设 \(O\) 为坐标原点，双曲线 \(\Gamma: \dfrac{x^2}{a^2} - \dfrac{y^2}{1 - a^2} = 1\ (0 < a < 1)\) 的左、右焦点分别为 \(F_1\)、\(F_2\)，若在 \(\Gamma\) 的右支上存在点 \(P\)，使得 \(\triangle F_1PF_2\) 和 \(\triangle OPF_2\) 均为等腰三角形，则 \(a = \underline{\quad\quad\quad}\)。
【解答】
【答案】\(\boldsymbol{\dfrac{1}{2}}\) 或 \(\boldsymbol{\dfrac{2 - \sqrt{2}}{2}}\) 或 \(\boldsymbol{\dfrac{\sqrt{6} - 2}{2}}\)

【详解】设双曲线方程为 \(\dfrac{x^2}{a^2} - \dfrac{y^2}{1 - a^2} = 1\)，焦点为 \(F_1(-1,0)\)、\(F_2(1,0)\)，
\(F_1F_2 = 2\)，\(OF_1 = OF_2 = 1\)，且因为 \(P\) 在右支上，所以 \(PF_2 < PF_1\)，设点 \(P(x,y)\ (x > 0)\)，

因为 \(\triangle F_1PF_2\) 为等腰三角形，即 \(PF_1 = F_1F_2\) 或 \(PF_2 = F_1F_2\)，

因为 \(\triangle OPF_2\) 为等腰三角形，即 \(OP = PF_2\) 或 \(OP = OF_2\) 或 \(PF_2 = OF_2\)，
如图所示，

先对如下情况一一讨论。

若 \(PF_1 = F_1F_2 = 2\)，\(PF_2 = OF_2 = 1\)，\(2 - 1 = 2a\)，解得 \(a = \dfrac{1}{2}\)；

若 \(PF_1 = F_1F_2 = 2\)，\(OP = PF_2\)，所以 \(\angle PF_2F_1 = \angle POF_2 = \angle F_1PF_2\)，

所以 \(\triangle F_2OP \backsim \triangle F_2PF_1\)，即 \(\dfrac{OF_2}{PF_2} = \dfrac{PF_2}{F_1F_2}\)，解得 \(PF_2 = \sqrt{OF_2 \cdot F_1F_2} = \sqrt{2}\)，

所以 \(2 - \sqrt{2} = 2a\)，解得 \(a = \dfrac{2 - \sqrt{2}}{2}\)；

若 \(PF_1 = F_1F_2 = 2\)，\(OP = OF_2 = 1\)，根据 \(PF_1 = F_1F_2\) 可得 \(\angle PF_2F_1 = \angle F_1PF_2\)，
又因为 \(OP = OF_2\)，所以 \(\angle PF_2F_1 = \angle OPF_2\)，也即 \(\angle OPF_2 = \angle F_1PF_2\)，矛盾，故该情况舍去；

若 \(PF_2 = F_1F_2 = 2\)，\(PF_2 = OF_2\)，可得 \(OF_2 = F_1F_2\)，矛盾，该情况舍去；

若 \(PF_2 = F_1F_2 = 2\)，\(OP = PF_2\)，则在 \(\triangle OPF_2\) 中，\(OP = PF_2 = 2\)，\(OF_2 = 1\)，
故可得 \(P\left(\dfrac{1}{2},\dfrac{\sqrt{15}}{2}\right)\)，代入双曲线方程可得 \(\dfrac{1}{4a^2} - \dfrac{15}{4(1 - a^2)} = 1\)，解得 \(a = \pm \dfrac{\sqrt{6} - 2}{2}\) 或 \(a = \pm \dfrac{\sqrt{6} + 2}{2}\)，由于 \(0 < a < 1\)，
所以 \(a = \dfrac{\sqrt{6} - 2}{2}\)；

若 \(PF_2 = F_1F_2 = 2\)，\(OP = OF_2 = 1\)，则在 \(\triangle OPF_2\) 中，\(OP + OF_2 = PF_2\)，矛盾，故该情况舍去；

综上所述，\(a = \dfrac{1}{2}\) 或 \(a = \dfrac{2 - \sqrt{2}}{2}\) 或 \(a = \dfrac{\sqrt{6} - 2}{2}\)。

故答案为：\({{1}{2}}\) 或 \({\dfrac{2 - \sqrt{2}}{2}}\) 或 \({\dfrac{\sqrt{6} - 2}{2}}\)。

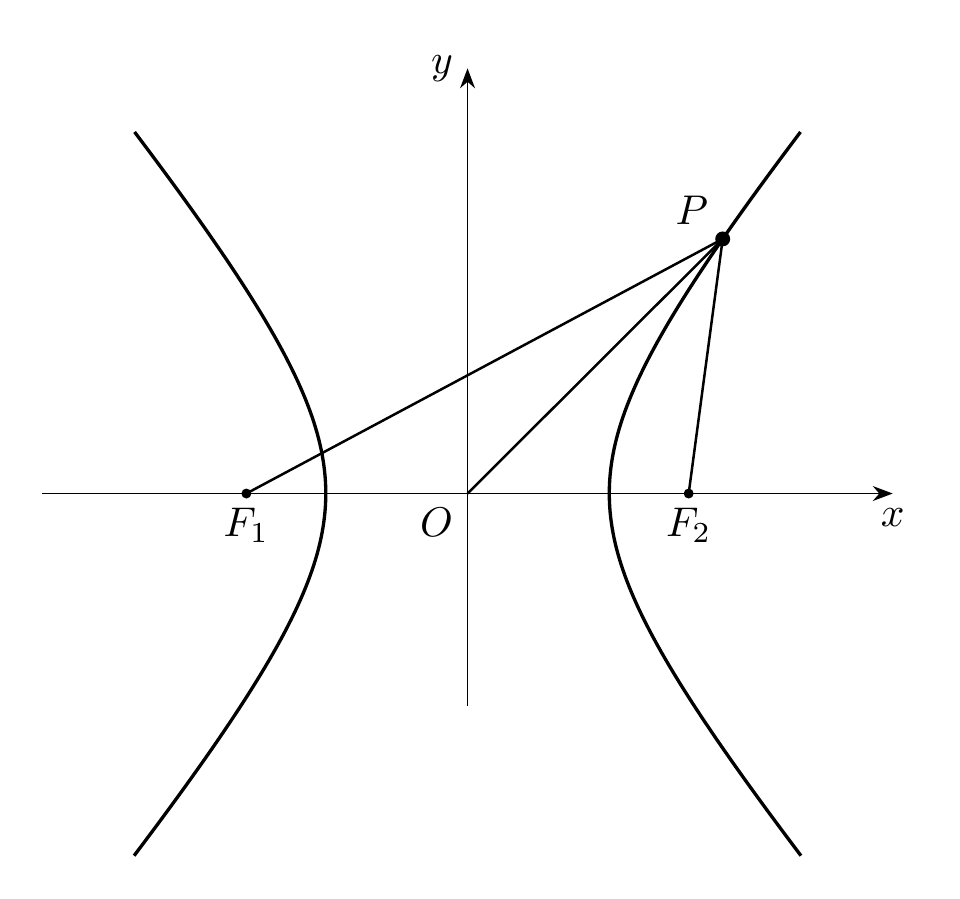